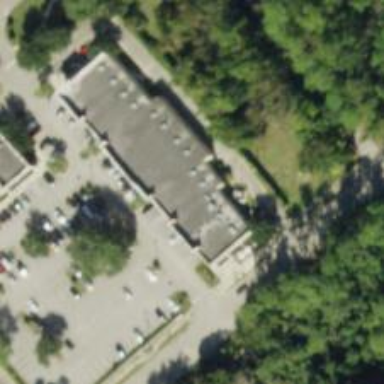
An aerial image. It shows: Fitness centre on leisure land.